Question: I want to add Business hours for a clinic and I've looked into this <URL> but it's not right for me. Because this one assumes you'll have same set of hours for all the weekdays and same set of hours for special days. Whereas, I want to have different opening hours for individual days. Moreover, I want to have more than 1 entry for an individual day. For instance, a clinic on Sunday runs from 8:30 am - 12:00 pm and opens again from 4:30 pm - 10 pm.
I want to be able to add this from the admin panel, similar to Yelp

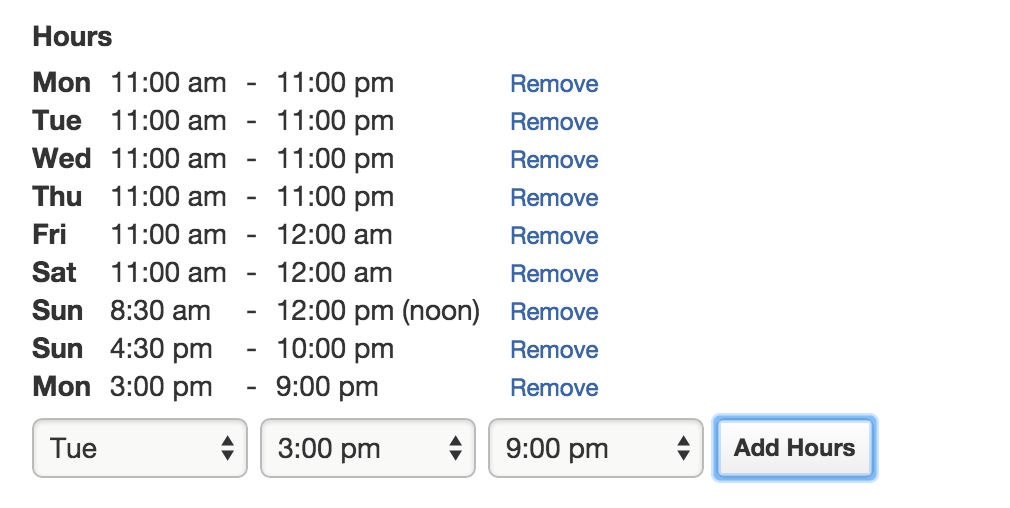
Answer: IMHO the solution from the link is doing almost exactly what you want. Just customize it a bit:
'''
WEEKDAYS = [
(1, _("Monday")),
(2, _("Tuesday")),
(3, _("Wednesday")),
(4, _("Thursday")),
(5, _("Friday")),
(6, _("Saturday")),
(7, _("Sunday")),
]
class OpeningHours(models.Model):
weekday = models.IntegerField(choices=WEEKDAYS)
from_hour = models.TimeField()
to_hour = models.TimeField()
class Meta:
ordering = ('weekday', 'from_hour')
unique_together = ('weekday', 'from_hour', 'to_hour')
def __unicode__(self):
return u'%s: %s - %s' % (self.get_weekday_display(),
self.from_hour, self.to_hour)
'''